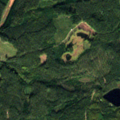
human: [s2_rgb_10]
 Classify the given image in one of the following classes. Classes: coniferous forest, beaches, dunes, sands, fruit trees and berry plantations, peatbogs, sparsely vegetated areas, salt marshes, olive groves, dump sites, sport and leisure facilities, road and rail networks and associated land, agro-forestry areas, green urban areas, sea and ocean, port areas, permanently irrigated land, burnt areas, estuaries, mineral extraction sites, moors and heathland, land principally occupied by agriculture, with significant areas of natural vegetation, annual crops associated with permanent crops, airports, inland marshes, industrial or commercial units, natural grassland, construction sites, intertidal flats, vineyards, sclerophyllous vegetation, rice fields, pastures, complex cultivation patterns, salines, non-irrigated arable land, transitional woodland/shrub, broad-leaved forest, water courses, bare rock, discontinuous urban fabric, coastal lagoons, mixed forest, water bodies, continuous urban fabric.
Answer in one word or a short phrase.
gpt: coniferous forest, transitional woodland/shrub